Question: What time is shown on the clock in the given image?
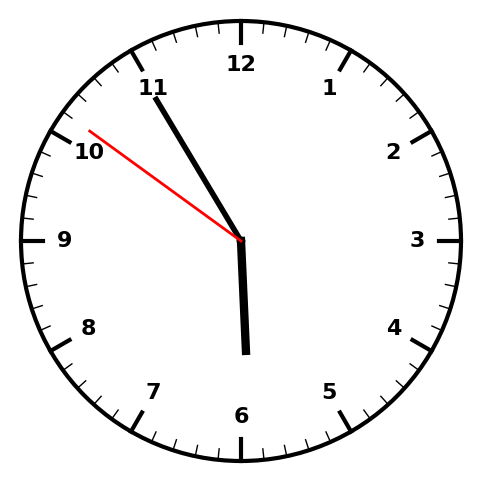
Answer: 05:54:51